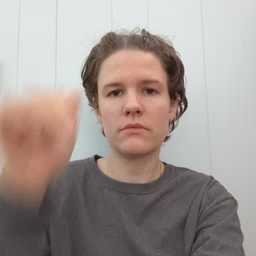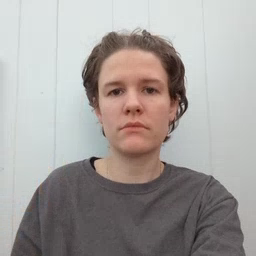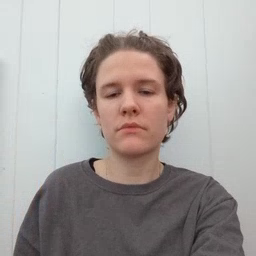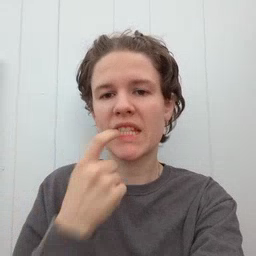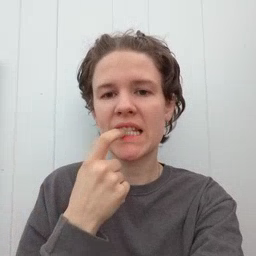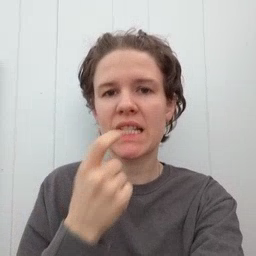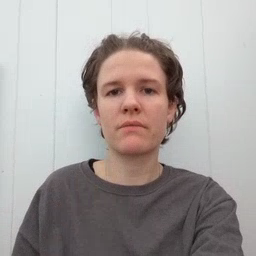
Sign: tooth